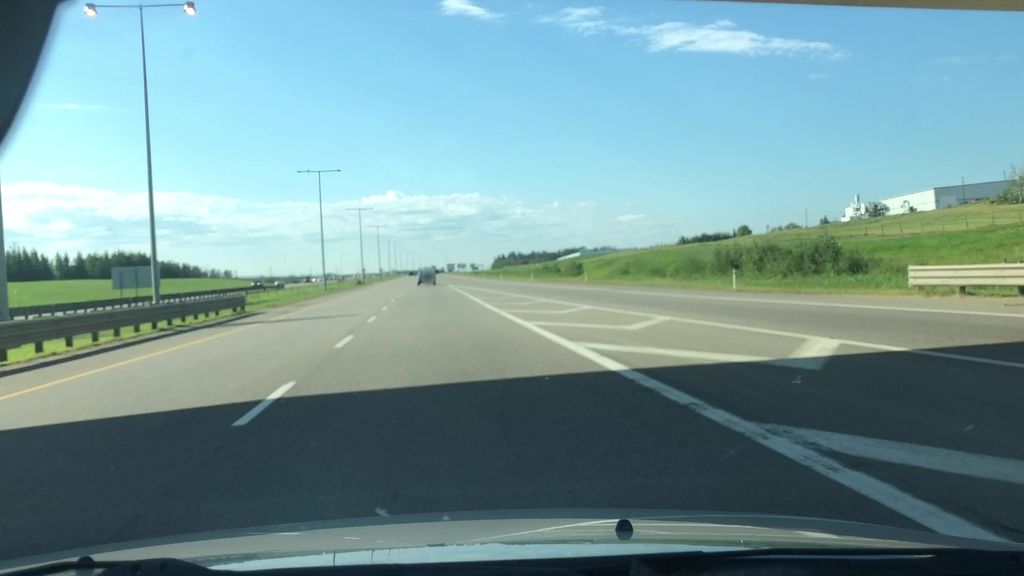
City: edmonton